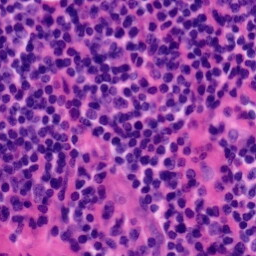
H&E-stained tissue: Tonsil